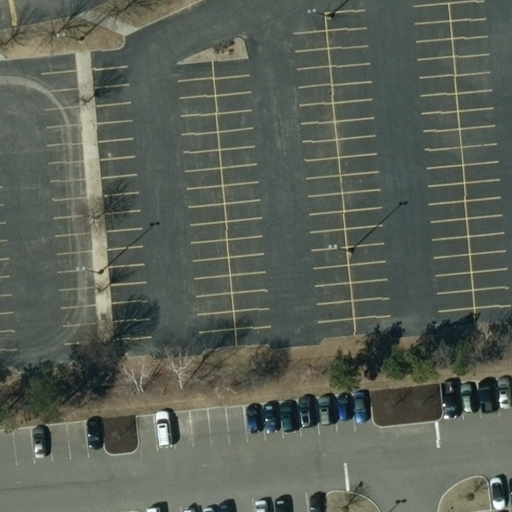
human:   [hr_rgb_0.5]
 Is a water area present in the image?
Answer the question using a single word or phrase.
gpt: no

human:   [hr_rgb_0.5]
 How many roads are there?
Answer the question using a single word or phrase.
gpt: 2

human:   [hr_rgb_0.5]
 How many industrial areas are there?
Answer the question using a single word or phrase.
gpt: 1

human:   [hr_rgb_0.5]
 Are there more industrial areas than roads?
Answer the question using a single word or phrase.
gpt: no

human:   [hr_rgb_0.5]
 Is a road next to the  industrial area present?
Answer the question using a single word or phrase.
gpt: yes

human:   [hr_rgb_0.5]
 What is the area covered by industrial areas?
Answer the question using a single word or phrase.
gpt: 10623m2

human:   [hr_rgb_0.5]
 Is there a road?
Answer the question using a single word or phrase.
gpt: yes

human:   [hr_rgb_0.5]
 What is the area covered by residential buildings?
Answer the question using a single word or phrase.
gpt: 0m2

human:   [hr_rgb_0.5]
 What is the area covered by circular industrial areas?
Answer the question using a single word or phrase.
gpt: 0m2

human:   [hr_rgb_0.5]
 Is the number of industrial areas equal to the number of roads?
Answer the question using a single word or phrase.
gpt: no

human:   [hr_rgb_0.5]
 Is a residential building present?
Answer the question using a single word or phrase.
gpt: no

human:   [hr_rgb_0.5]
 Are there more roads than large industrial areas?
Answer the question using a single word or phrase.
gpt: yes

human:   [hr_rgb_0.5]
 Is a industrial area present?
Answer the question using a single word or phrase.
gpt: yes

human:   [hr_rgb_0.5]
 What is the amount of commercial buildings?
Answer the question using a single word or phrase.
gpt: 0

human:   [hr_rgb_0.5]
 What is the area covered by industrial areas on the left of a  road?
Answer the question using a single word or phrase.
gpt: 10623m2

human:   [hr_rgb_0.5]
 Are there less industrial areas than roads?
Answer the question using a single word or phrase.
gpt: yes

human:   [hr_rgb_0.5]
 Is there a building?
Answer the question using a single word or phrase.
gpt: no

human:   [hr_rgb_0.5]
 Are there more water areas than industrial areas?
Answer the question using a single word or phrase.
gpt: no

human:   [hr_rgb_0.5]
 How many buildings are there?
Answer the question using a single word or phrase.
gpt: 0

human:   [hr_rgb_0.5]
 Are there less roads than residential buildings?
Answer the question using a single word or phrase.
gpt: no

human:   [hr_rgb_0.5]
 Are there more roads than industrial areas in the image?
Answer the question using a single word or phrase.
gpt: yes

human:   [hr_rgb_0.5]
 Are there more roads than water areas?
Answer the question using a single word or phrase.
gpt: yes

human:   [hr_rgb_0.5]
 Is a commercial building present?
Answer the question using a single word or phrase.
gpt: no

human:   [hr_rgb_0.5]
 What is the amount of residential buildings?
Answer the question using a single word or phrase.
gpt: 0

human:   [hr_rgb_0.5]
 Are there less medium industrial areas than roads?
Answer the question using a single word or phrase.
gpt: yes

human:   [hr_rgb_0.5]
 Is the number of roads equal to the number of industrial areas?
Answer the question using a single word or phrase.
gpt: no

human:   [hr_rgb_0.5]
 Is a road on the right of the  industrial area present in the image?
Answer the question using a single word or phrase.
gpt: yes

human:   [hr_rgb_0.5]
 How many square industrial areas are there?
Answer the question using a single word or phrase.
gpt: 0

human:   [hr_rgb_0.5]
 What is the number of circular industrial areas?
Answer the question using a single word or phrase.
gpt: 0

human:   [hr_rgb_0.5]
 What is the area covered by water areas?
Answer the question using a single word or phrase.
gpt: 0m2

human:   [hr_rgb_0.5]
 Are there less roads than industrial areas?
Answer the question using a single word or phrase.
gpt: no

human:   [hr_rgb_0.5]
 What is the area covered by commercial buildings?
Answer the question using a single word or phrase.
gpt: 0m2

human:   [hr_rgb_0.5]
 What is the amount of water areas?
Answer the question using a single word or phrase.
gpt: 0

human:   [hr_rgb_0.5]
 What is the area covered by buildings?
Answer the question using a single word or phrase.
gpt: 0m2

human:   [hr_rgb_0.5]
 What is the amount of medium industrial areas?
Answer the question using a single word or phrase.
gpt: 0

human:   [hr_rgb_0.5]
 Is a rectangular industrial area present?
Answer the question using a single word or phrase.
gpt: yes

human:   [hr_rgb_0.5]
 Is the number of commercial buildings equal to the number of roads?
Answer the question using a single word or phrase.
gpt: no

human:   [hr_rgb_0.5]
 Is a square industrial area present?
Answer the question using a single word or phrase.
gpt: no

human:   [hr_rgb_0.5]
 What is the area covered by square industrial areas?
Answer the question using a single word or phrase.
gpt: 0m2

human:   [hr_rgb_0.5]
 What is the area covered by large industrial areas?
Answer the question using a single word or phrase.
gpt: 10623m2

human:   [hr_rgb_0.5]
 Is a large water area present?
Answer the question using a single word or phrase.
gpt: no

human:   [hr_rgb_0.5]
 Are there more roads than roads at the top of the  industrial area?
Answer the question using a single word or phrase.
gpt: yes

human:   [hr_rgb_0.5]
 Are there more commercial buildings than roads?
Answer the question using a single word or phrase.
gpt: no

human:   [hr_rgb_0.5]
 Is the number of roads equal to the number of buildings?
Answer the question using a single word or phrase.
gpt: no

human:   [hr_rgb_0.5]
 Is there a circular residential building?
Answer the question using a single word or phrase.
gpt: no

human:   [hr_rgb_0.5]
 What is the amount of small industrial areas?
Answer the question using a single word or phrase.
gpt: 0

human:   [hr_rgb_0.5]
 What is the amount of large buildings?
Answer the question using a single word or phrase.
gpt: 0

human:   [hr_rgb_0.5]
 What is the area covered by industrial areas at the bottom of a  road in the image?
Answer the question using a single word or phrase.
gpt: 0m2

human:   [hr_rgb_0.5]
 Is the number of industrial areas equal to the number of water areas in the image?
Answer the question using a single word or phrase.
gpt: no

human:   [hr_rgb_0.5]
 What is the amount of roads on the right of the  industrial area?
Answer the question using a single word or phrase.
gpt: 2

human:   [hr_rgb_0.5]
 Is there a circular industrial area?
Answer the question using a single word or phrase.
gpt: no

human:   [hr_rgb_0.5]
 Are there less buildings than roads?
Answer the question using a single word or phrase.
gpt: yes

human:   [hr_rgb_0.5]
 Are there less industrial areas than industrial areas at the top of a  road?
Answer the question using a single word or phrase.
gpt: no

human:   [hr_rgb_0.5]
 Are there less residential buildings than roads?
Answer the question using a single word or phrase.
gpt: yes

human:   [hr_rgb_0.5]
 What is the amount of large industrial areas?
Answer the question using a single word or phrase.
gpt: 1

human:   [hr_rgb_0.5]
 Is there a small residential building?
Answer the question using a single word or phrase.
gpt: no

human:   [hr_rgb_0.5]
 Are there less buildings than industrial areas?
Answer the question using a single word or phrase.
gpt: yes

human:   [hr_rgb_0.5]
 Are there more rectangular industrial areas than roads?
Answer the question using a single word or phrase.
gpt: no

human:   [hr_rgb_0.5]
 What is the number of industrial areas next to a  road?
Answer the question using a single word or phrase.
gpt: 1

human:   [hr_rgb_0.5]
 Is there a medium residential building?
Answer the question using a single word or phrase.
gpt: no

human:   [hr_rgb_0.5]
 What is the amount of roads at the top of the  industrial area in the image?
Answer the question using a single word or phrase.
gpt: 0

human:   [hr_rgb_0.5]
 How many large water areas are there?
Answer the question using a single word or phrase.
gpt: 0

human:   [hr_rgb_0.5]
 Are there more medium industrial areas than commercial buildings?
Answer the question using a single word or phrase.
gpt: no

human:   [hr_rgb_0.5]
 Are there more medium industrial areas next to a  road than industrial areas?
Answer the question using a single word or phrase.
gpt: no